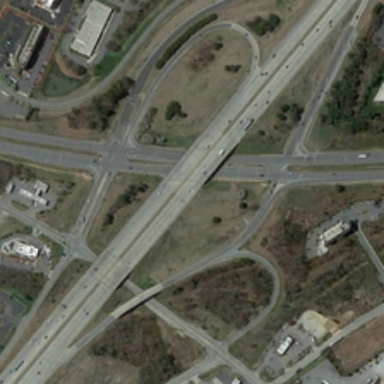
Oasis are in the middle of the land, cars drive on the road .